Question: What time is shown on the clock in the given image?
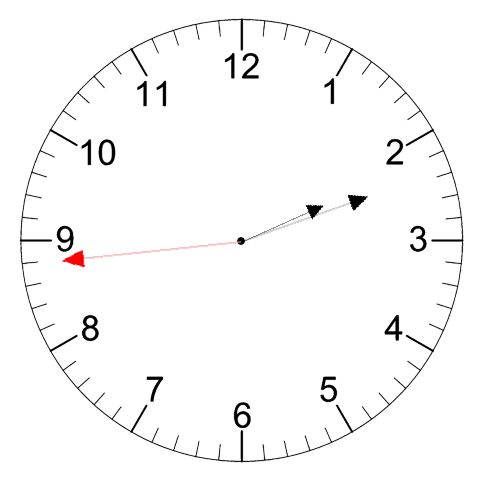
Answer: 02:11:44